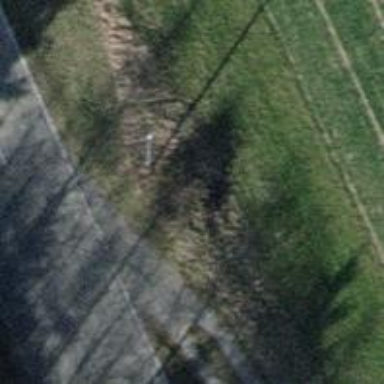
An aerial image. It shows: Power pole.